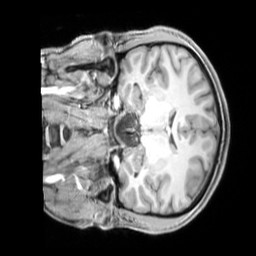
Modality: T1w
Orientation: coronal
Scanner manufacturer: siemens
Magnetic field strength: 3 T
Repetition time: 2.3 s
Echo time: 0.00226 s